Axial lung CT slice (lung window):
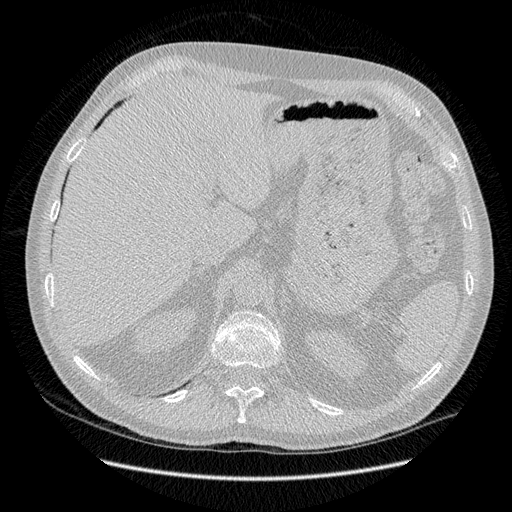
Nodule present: no